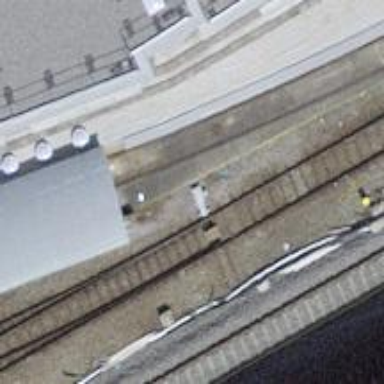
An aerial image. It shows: Railway switch.